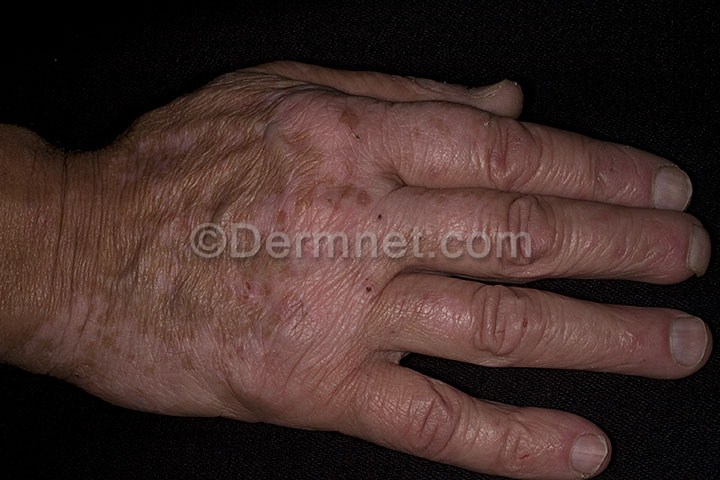
Disease: Light Diseases and Disorders of Pigmentation